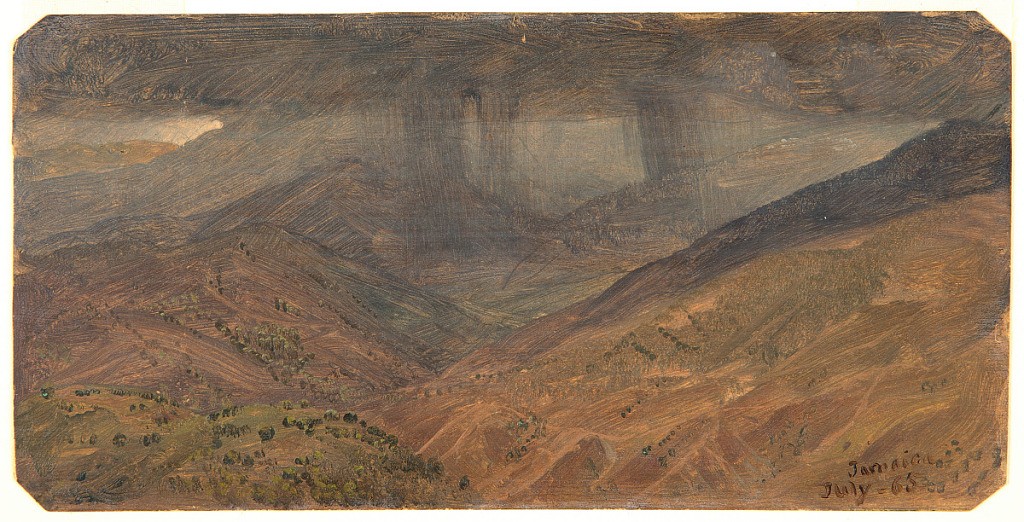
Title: Storm in the Mountains, Jamaica
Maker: Frederic Edwin Church, American, 1826–1900
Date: July 1865
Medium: Brush and oil, graphite on paperboard
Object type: Drawing
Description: Landscape and atmosphere sketch of a rainstorm over the mountains of Jamaica. Dark clouds pour rain in two distinct columns--at center and right--over a rugged brown topography. Storm clouds shade most of landscape, which features a large mountainside at right that descends toward a small vale at center. Rugged mountain ridges visible at left extend into the dark background.